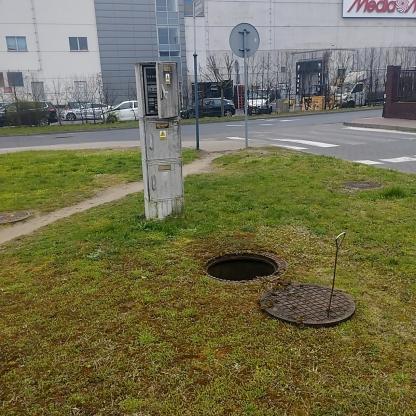
Klasa: inne